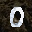
Label: 0